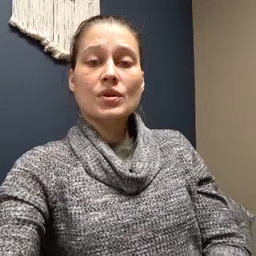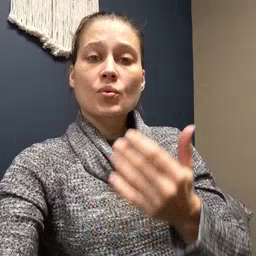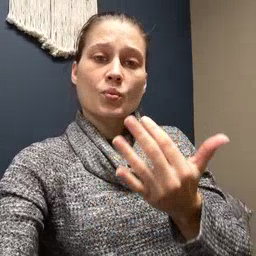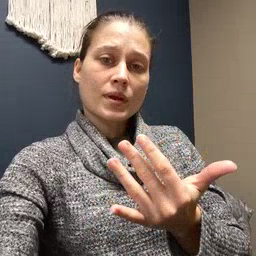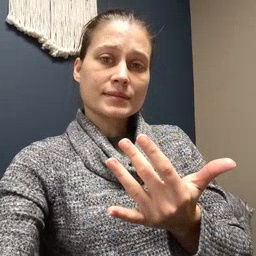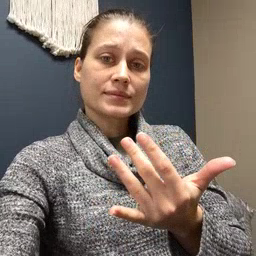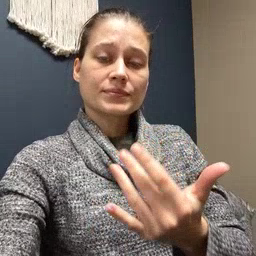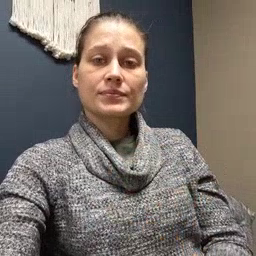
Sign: wait